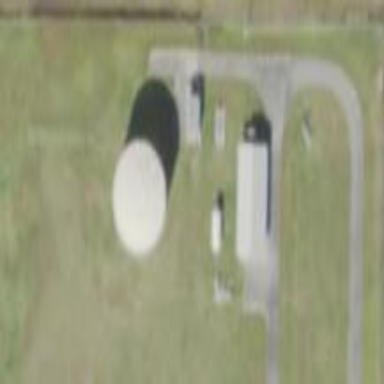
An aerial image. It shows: Man-made water works facility.